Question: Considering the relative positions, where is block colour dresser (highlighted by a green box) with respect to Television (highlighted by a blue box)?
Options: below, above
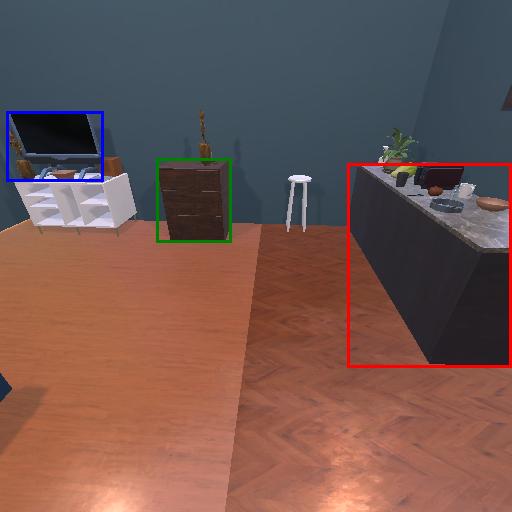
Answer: below